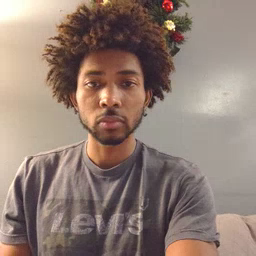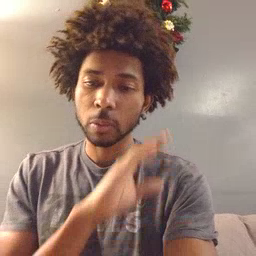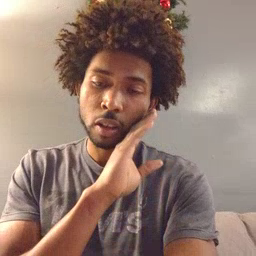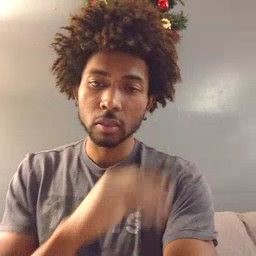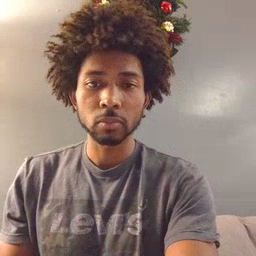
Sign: bed